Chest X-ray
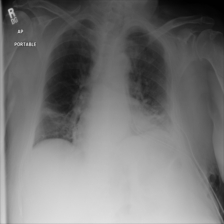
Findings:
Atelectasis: positive
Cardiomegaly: negative
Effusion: negative
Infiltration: positive
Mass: negative
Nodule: negative
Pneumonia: negative
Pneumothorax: negative
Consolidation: negative
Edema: negative
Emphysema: positive
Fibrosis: negative
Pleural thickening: negative
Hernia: negative